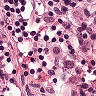
Metastatic tissue present: no